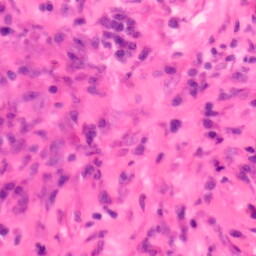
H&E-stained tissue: Colon